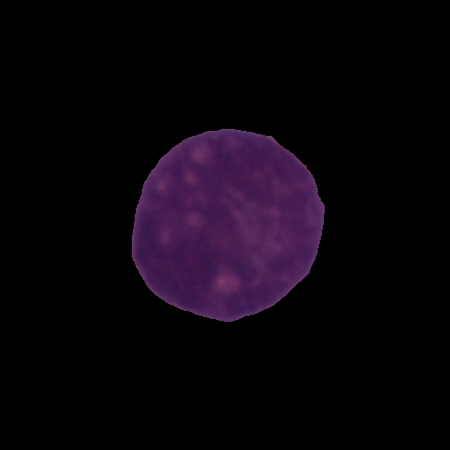
Label: cancer